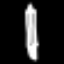
Label: pencil